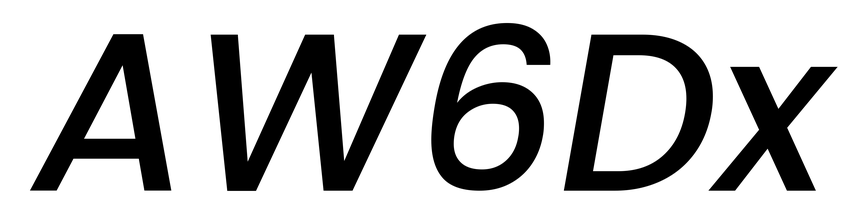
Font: Poppins-MediumItalic